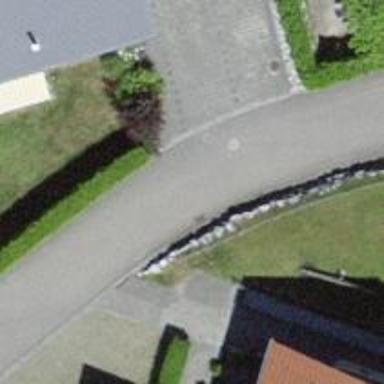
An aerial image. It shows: Residential road with asphalt surface and no sidewalk.